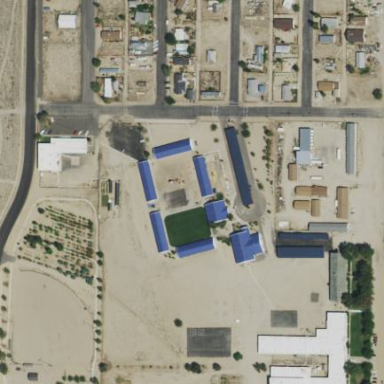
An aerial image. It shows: School.